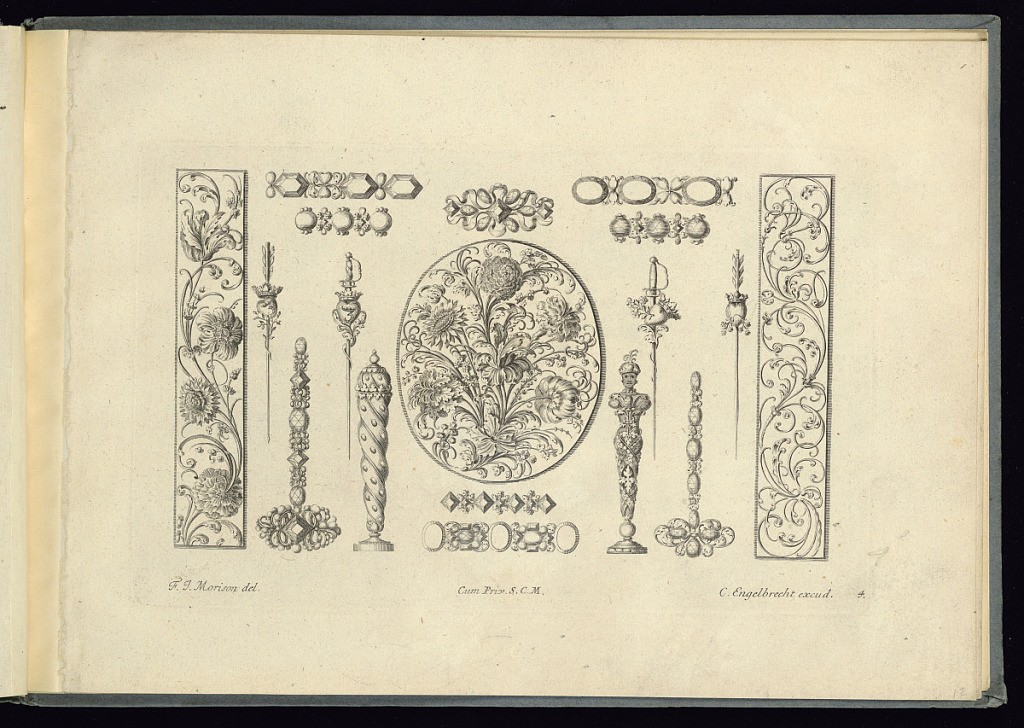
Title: Designs for Ornament, Jewelry, and Seals
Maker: Friedrich Jacob Morison, German, active 1693 – 1699
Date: ca. 1700
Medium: Engraving on laid paper
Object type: Print
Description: Designs for jewelry, seals or etui, hairpins, a mirror back or lid of a box, broaches, bracelets, and vertical ornamental panels featuring scrolling leaves, fluerons, flowers, swords, arrows, hearts, a portrait bust finial, and ribbons. The plate is signed and numbered.